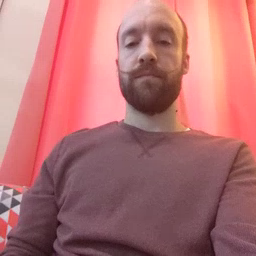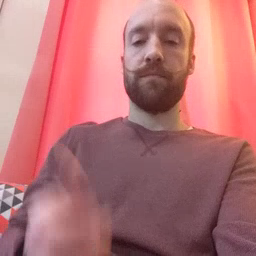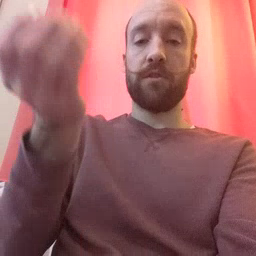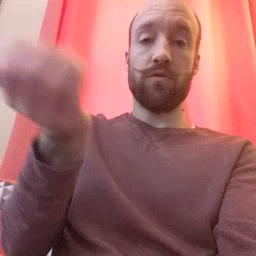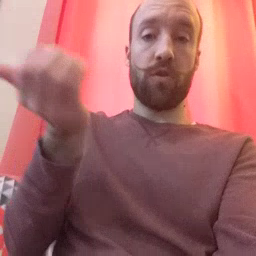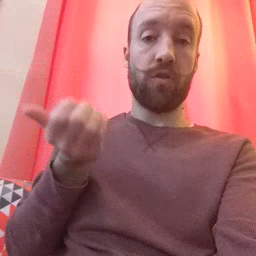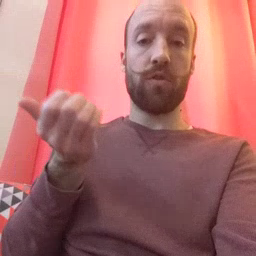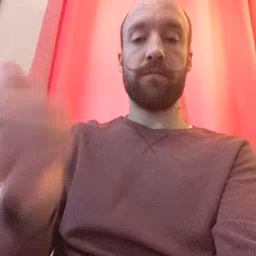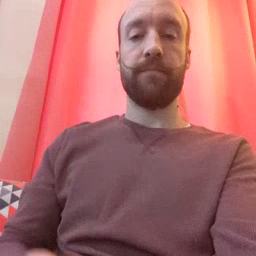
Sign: drawer